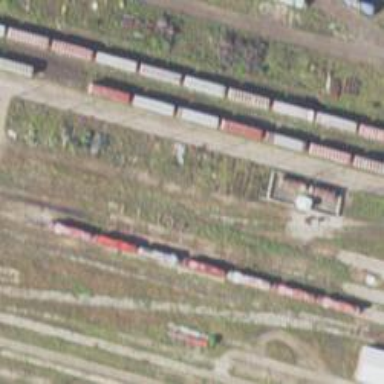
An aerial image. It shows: Rail spur service.